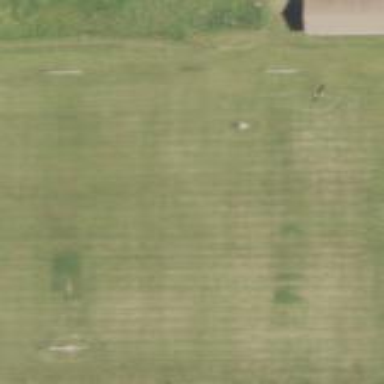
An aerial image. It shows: Grassy pitch for soccer and American football activities.